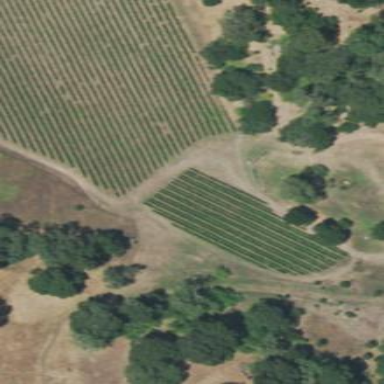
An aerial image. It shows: Vineyard growing grapes.